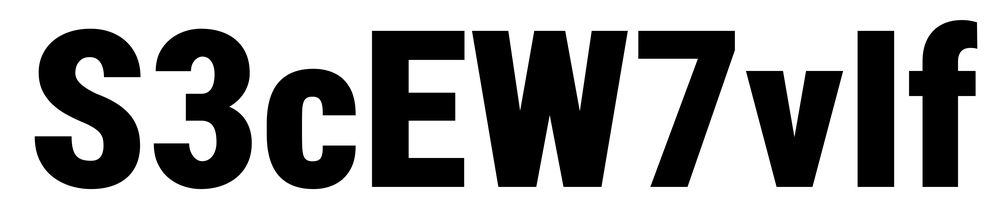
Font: Roboto_Condensed_Black